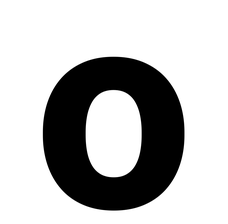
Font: Roboto_ExtraBold